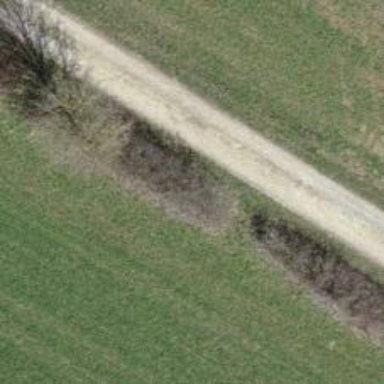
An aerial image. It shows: Hedge barrier.